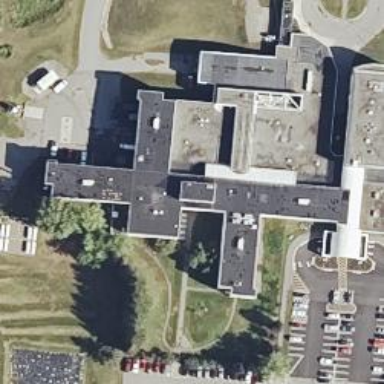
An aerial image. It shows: Hospital building.